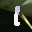
Label: 1